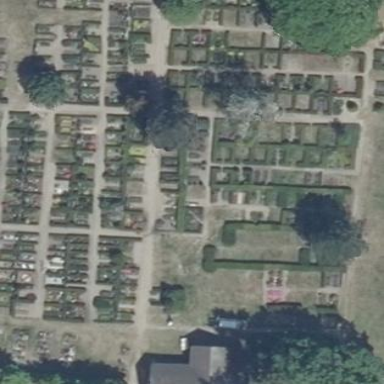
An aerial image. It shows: Cemetery.